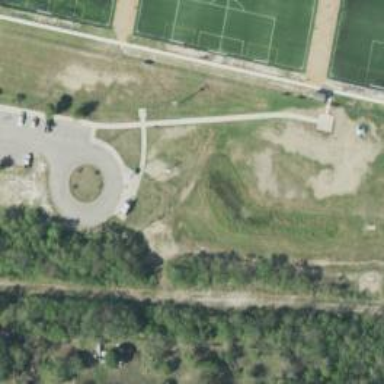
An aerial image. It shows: Disc golf tee.